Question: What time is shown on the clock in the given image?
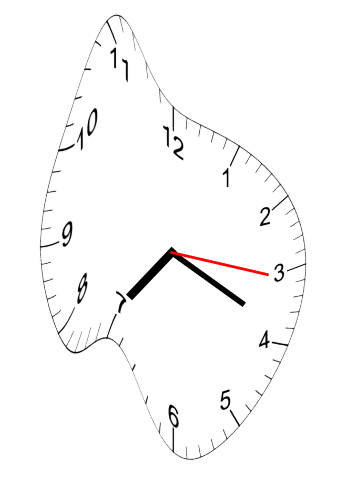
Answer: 07:19:16